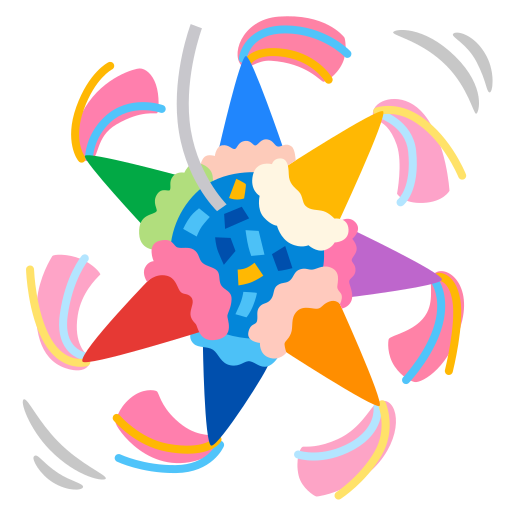
Emoji: 🪅